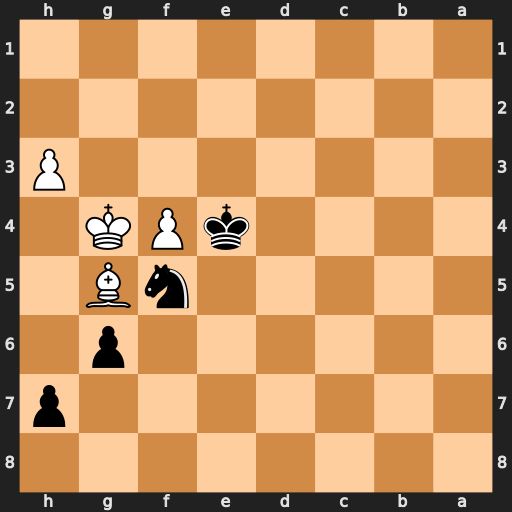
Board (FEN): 8/7p/6p1/5nB1/4kPK1/7P/8/8
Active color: b
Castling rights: -
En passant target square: -
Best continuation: h5#